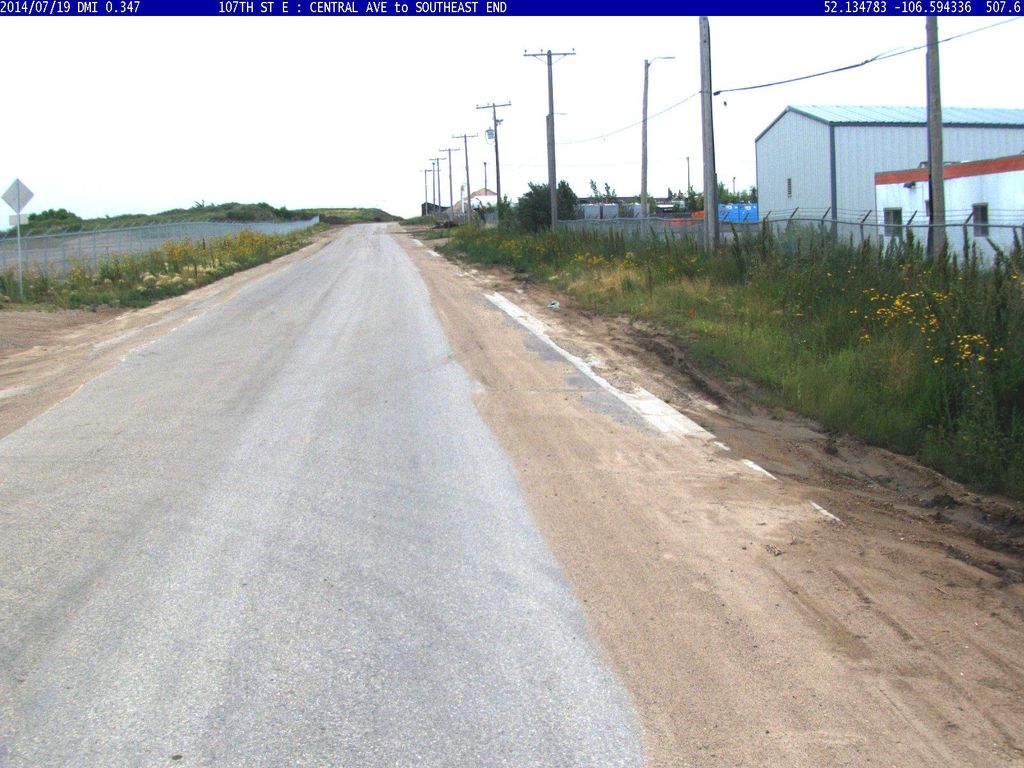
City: saskatoon